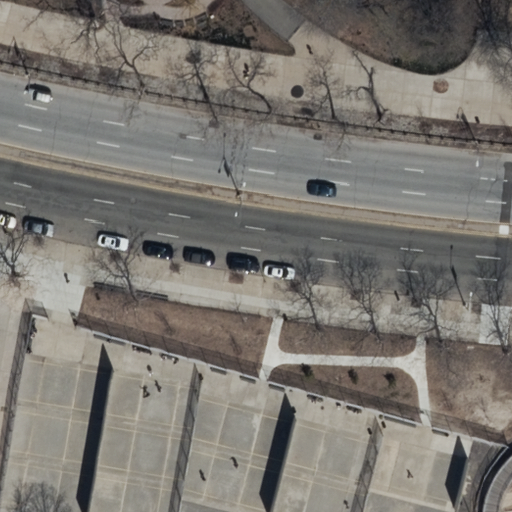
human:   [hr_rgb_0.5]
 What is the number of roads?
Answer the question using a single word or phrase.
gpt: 8

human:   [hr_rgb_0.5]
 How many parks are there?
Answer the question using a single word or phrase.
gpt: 1

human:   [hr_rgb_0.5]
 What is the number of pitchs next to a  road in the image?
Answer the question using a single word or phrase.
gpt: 1

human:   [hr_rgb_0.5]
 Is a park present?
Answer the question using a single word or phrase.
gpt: yes

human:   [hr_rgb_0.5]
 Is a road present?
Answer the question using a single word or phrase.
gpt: yes

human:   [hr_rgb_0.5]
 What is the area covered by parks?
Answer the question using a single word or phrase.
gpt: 938m2

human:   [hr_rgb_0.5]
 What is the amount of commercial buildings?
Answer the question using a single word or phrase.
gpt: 0

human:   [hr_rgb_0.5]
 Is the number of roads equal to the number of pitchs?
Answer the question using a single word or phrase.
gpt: no

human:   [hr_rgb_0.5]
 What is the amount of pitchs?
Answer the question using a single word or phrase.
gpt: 1

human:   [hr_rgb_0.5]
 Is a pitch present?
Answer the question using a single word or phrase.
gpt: yes

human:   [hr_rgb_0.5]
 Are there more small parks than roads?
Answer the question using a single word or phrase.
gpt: no

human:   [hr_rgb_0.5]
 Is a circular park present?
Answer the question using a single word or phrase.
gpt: no

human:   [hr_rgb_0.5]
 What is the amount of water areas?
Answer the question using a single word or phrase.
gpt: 0

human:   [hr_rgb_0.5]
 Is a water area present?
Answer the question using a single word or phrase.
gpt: no

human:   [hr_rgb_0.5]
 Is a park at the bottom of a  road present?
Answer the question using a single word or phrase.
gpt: no

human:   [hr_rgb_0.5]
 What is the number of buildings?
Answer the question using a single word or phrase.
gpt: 0

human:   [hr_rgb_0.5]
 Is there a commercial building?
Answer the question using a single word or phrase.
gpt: no

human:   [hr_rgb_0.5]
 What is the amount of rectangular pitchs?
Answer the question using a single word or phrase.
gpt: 1

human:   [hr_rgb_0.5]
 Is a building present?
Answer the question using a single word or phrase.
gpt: no

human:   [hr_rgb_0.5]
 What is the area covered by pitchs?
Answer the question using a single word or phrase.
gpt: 0m2

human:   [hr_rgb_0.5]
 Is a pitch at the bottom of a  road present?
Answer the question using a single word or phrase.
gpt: yes

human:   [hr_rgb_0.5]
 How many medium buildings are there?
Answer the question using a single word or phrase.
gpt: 0

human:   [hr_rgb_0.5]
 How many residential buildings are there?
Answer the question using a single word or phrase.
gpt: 0

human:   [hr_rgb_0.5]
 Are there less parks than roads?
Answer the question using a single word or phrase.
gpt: yes

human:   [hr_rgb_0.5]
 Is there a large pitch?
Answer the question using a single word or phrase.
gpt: no

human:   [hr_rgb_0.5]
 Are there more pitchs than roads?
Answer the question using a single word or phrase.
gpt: no

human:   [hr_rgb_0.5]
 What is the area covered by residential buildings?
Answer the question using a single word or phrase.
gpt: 0m2

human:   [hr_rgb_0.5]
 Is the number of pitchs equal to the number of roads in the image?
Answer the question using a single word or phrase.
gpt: no

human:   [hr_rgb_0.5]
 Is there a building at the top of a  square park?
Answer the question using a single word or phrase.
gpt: no

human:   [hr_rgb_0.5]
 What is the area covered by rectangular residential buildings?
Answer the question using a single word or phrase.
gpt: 0m2

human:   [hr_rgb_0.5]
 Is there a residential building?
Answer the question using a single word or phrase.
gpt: no

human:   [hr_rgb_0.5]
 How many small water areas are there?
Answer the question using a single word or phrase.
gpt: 0

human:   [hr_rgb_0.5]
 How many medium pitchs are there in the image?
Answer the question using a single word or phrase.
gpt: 0

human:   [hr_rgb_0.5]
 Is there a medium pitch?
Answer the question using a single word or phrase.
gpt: no

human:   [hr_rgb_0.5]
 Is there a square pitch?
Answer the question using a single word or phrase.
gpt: no

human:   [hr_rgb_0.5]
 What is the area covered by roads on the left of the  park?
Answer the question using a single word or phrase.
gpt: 0m2

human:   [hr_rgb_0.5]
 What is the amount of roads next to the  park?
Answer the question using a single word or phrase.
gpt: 8

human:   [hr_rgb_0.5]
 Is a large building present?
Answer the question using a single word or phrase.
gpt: no

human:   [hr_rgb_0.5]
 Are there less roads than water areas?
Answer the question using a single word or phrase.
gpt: no

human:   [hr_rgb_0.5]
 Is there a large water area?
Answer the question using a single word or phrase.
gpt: no

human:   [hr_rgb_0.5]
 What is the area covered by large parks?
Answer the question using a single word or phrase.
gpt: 938m2

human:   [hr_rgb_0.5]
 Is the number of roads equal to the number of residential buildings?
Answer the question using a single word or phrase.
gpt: no

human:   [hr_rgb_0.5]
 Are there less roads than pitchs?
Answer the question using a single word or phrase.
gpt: no

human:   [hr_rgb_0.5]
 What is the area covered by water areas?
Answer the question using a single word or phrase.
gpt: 0m2

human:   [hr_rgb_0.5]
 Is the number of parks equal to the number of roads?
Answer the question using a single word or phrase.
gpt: no

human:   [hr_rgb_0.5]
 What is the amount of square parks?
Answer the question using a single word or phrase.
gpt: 0

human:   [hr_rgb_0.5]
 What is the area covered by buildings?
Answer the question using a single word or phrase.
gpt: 0m2

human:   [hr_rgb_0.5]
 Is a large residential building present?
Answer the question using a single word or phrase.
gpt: no

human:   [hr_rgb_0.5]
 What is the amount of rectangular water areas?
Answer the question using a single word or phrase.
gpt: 0

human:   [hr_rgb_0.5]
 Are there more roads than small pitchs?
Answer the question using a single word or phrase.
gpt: yes

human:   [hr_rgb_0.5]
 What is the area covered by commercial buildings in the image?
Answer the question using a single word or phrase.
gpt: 0m2

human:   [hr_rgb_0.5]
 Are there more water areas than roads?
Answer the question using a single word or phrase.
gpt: no

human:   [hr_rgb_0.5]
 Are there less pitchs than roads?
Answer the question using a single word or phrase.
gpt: yes

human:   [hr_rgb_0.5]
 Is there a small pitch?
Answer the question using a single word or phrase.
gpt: yes

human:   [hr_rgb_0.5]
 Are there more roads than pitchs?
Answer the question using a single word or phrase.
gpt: yes

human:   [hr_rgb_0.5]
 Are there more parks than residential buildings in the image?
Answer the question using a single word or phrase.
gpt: yes

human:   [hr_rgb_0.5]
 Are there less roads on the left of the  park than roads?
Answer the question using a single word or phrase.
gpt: yes

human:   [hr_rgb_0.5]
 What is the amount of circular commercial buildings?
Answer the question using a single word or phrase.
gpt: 0

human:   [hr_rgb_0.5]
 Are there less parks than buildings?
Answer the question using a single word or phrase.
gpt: no

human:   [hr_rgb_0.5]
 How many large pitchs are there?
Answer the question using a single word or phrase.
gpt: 0

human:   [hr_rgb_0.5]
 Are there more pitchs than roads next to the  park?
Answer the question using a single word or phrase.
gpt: no

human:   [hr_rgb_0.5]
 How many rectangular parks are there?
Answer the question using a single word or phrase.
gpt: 1

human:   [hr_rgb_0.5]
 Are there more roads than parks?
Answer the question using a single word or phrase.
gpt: yes

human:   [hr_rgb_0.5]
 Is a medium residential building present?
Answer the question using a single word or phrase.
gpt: no